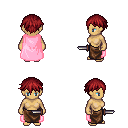
a pixel art fantasy rpg character, female body template, human, tanned skin, pink cape, robe skirt, brunette short bangs hairstyle, dagger, four views (front, back, left, right), 2x2 character sprite sheet, small pixel art, hard edges, no anti-aliasing